Group 1:
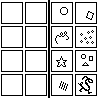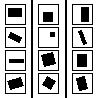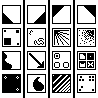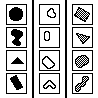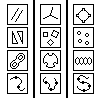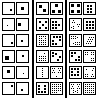
Group 2:
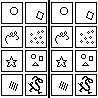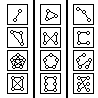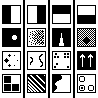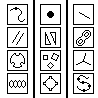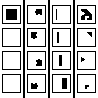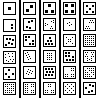
Rule separating the two groups: Valid multi-sided Bongard Problems vs. invalid multi-sided Bongard Problems.
Comments: This is a generalisation of Bongard Problems that allows them to have any number of sides. There is a sense in which this problem is about valid vs. invalid ways of partitioning a set of examples into equivalence classes.
Author: Leo Crabbe